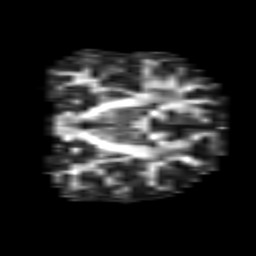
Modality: FA
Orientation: coronal
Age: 28
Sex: male
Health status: healthy
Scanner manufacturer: siemens
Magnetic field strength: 3 T
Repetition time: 8.6 s
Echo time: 0.095 s